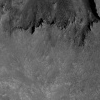
Atmospheric dust classification: not_dusty